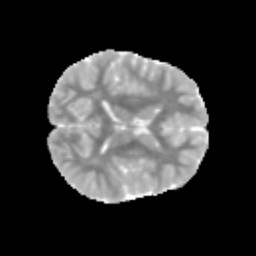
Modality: MD
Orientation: axial
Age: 9
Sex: female
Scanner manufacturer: siemens
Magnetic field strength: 3 T
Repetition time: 3.8 s
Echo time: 0.07 s